Current action and preconditions to check: trajectory_clear

Your task: For each precondition in the list above, predict whether it will hold at this action.

Consider the current scene as observed from the mobile robot's camera, and analyze the predicted future states of all dynamic agents (e.g., people, animals, vehicles, or any moving entities) within the NEXT SECOND.

IMPORTANT: Only answer "very likely" if you are absolutely certain—based on strong, clear evidence—that a dynamic agent will violate the precondition in the predicted future state. Do NOT answer "very likely" for unlikely, ambiguous, or low-probability risks.

Ask yourself for each precondition: Is there a high probability, with clear and convincing evidence, that the predicted future states of any dynamic agent will interfere with the predicted future state of the currently executing action within the NEXT SECOND, causing that precondition to fail?

Assess the risk level based on these predictions. Use "likely" or "very likely" if motions create a clear risk of interference.

Use "neutral" or "improbable" if agents are nearby but their predicted paths are clearly diverging or non-conflicting.

Failure Risk Categories: "very improbable", "improbable", "neutral", "likely", "very likely"

Answer Format: Output ONLY the probability_of_failure value from these categories: "very improbable", "improbable", "neutral", "likely", "very likely"

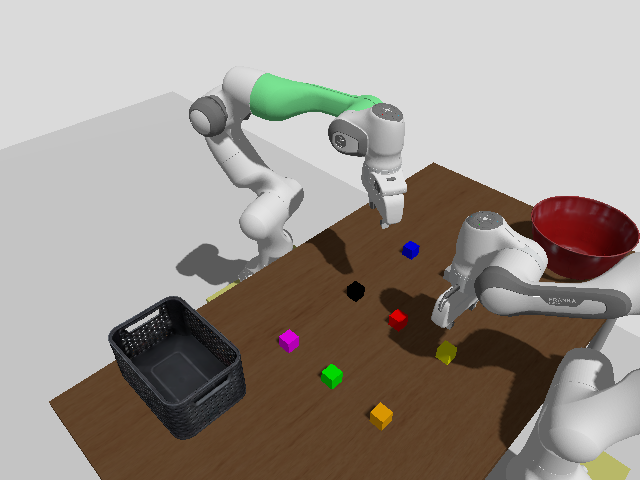

Answer: very improbable